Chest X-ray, PA view. Patient: 50 years old, sex F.
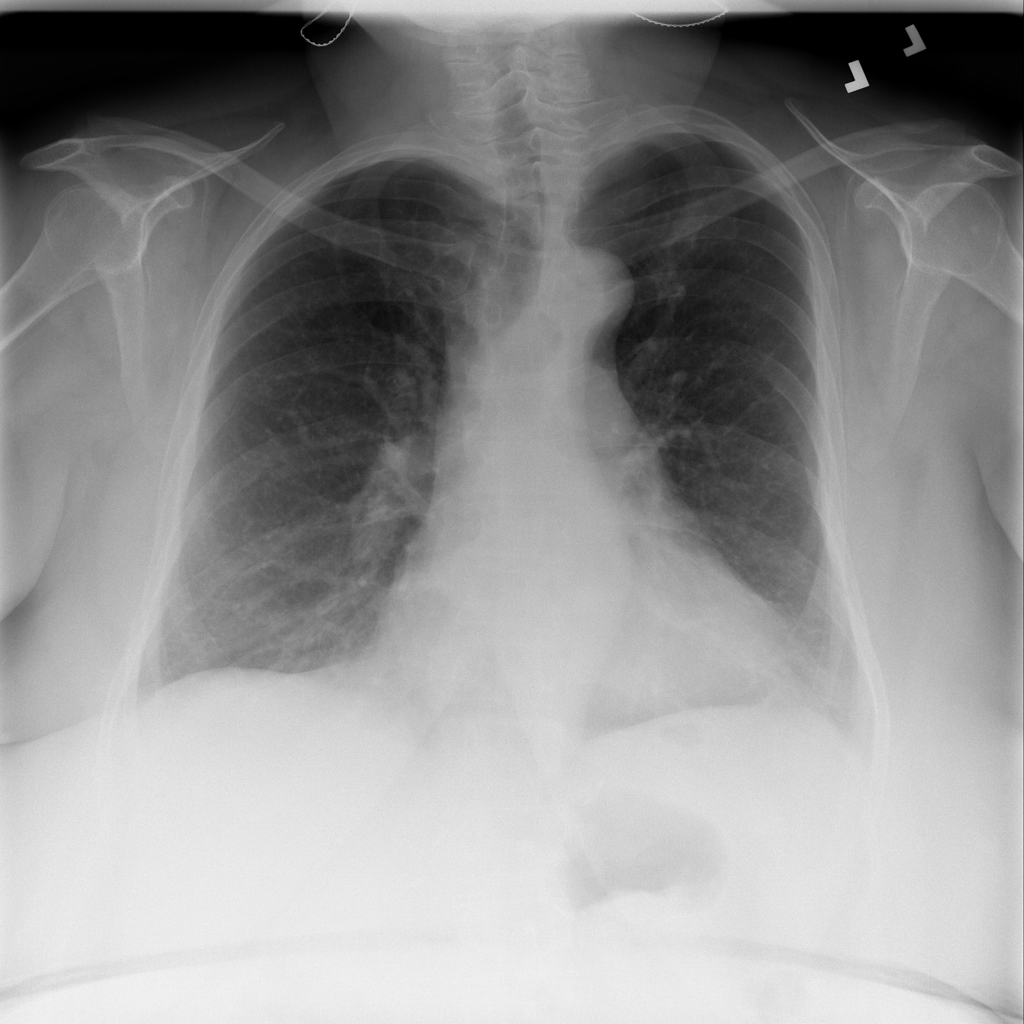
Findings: No Finding